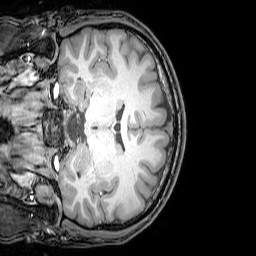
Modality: T1w
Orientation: coronal
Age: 23
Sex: male
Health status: healthy
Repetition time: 0.081 s
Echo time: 0.037 s